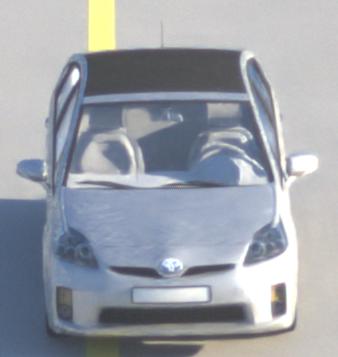
Make: Toyota
Model: Prius 1.5 Hybrid
Detailed model: Prius (HW2)
Model produced from: 2006/03
Model produced until: 2009/06
Doors: 5
Color: white
Road condition: dry road
Daytime: sunrise or sunset
Contrast: medium contrast